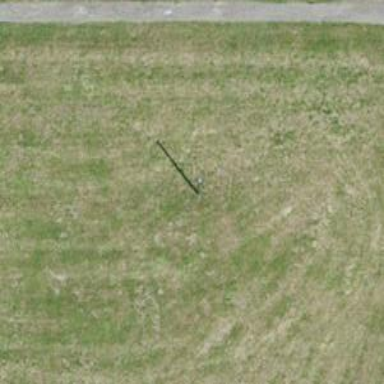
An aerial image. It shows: Minor power line.